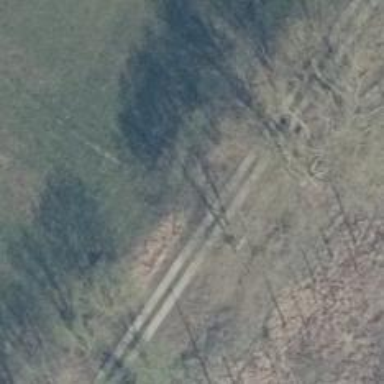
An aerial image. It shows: Row of trees in natural setting.